Interaction volume radius: 5 \u00c5
Interaction volume height: 10 \u00c5
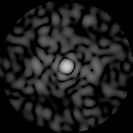
Disorder parameter: 0.807